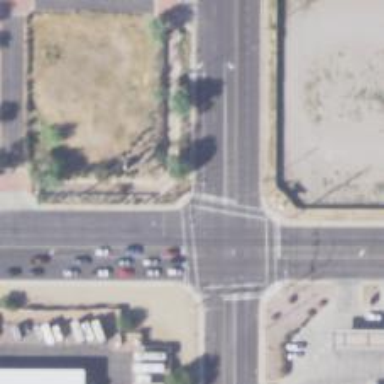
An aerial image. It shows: Solid stop line on the road.